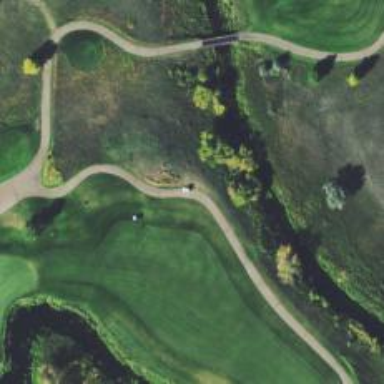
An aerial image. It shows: Path for both roads and golfers.